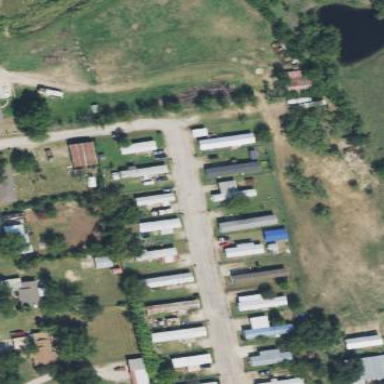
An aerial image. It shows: Residential area known as trailer park.